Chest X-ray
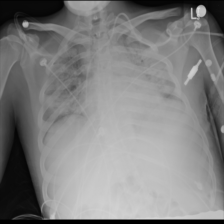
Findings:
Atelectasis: negative
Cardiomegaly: negative
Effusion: negative
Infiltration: negative
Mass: negative
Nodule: negative
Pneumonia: negative
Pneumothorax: negative
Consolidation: negative
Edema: negative
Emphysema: negative
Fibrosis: negative
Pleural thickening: negative
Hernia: negative